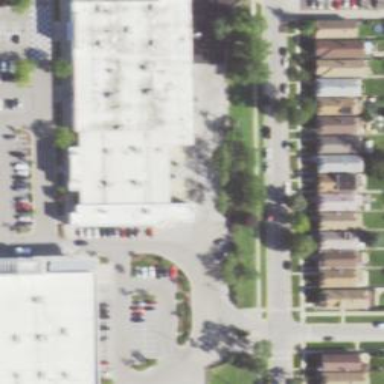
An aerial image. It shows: Retail building.